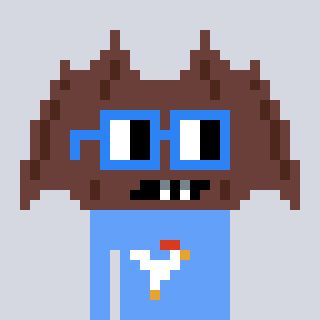
a pixel art character with square blue glasses, a bat-shaped head and a blue-colored body on a cool background